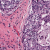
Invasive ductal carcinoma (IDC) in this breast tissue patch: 1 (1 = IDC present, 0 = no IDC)